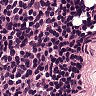
Metastatic tissue present: no